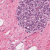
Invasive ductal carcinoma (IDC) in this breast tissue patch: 0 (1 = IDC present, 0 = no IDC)